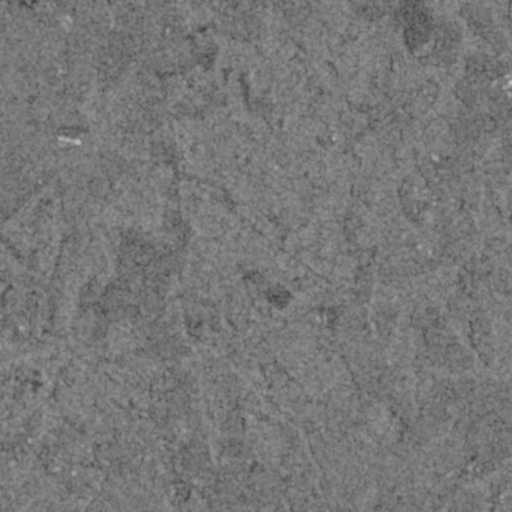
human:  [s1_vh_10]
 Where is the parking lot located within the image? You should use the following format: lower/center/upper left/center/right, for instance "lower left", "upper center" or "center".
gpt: The parking lot is located in the upper center of the image.
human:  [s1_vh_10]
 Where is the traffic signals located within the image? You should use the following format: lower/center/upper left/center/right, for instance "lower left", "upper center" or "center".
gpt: The traffic signals is located in the lower center of the image.
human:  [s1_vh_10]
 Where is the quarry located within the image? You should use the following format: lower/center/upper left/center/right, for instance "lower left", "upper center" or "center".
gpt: There is no quarry in the image.

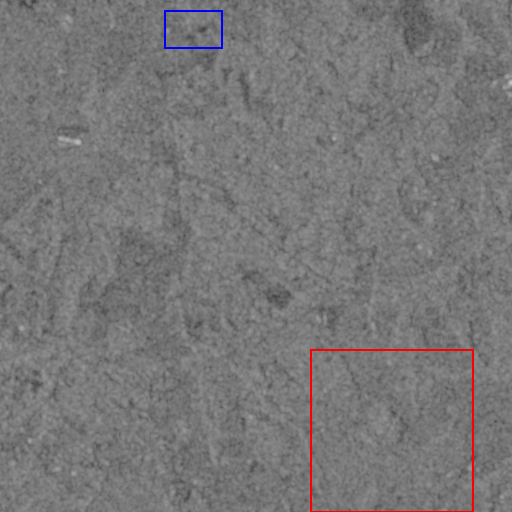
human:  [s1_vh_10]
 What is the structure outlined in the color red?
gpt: The structure outlined in red is a crop field.
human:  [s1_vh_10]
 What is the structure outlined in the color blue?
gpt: The structure outlined in blue is a park.
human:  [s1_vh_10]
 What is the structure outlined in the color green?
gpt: There is no green outline.